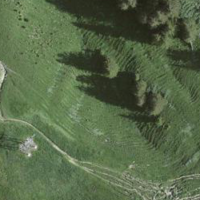
EUNIS habitat code: 23
Species observed at this site:
Traunsteinera globosa
Rumex alpinus